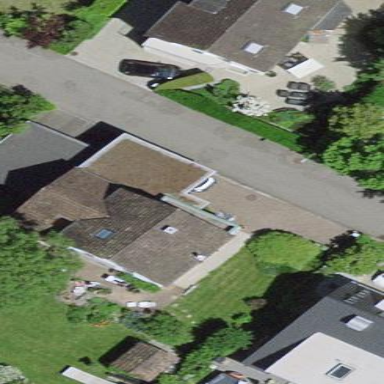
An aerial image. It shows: Gabled roofed house.